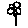
Label: flower